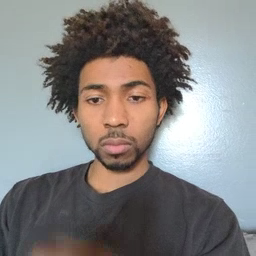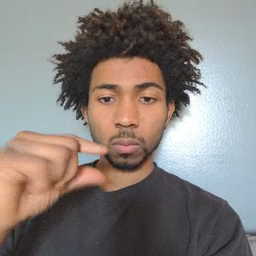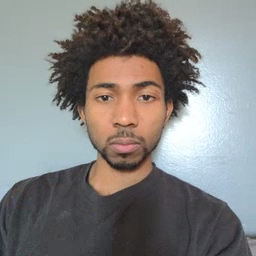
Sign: green